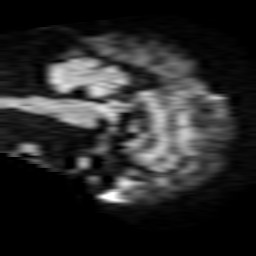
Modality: TRACE
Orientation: sagittal
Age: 60
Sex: male
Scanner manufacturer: philips
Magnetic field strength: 1.5 T
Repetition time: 4.764 s
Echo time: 0.07794 s